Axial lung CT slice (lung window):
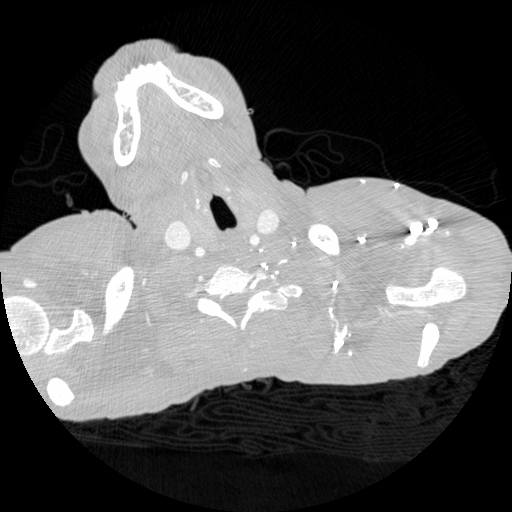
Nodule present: no